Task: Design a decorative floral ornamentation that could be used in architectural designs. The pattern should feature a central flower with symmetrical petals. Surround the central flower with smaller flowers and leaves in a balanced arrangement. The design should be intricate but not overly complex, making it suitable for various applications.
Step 1635:
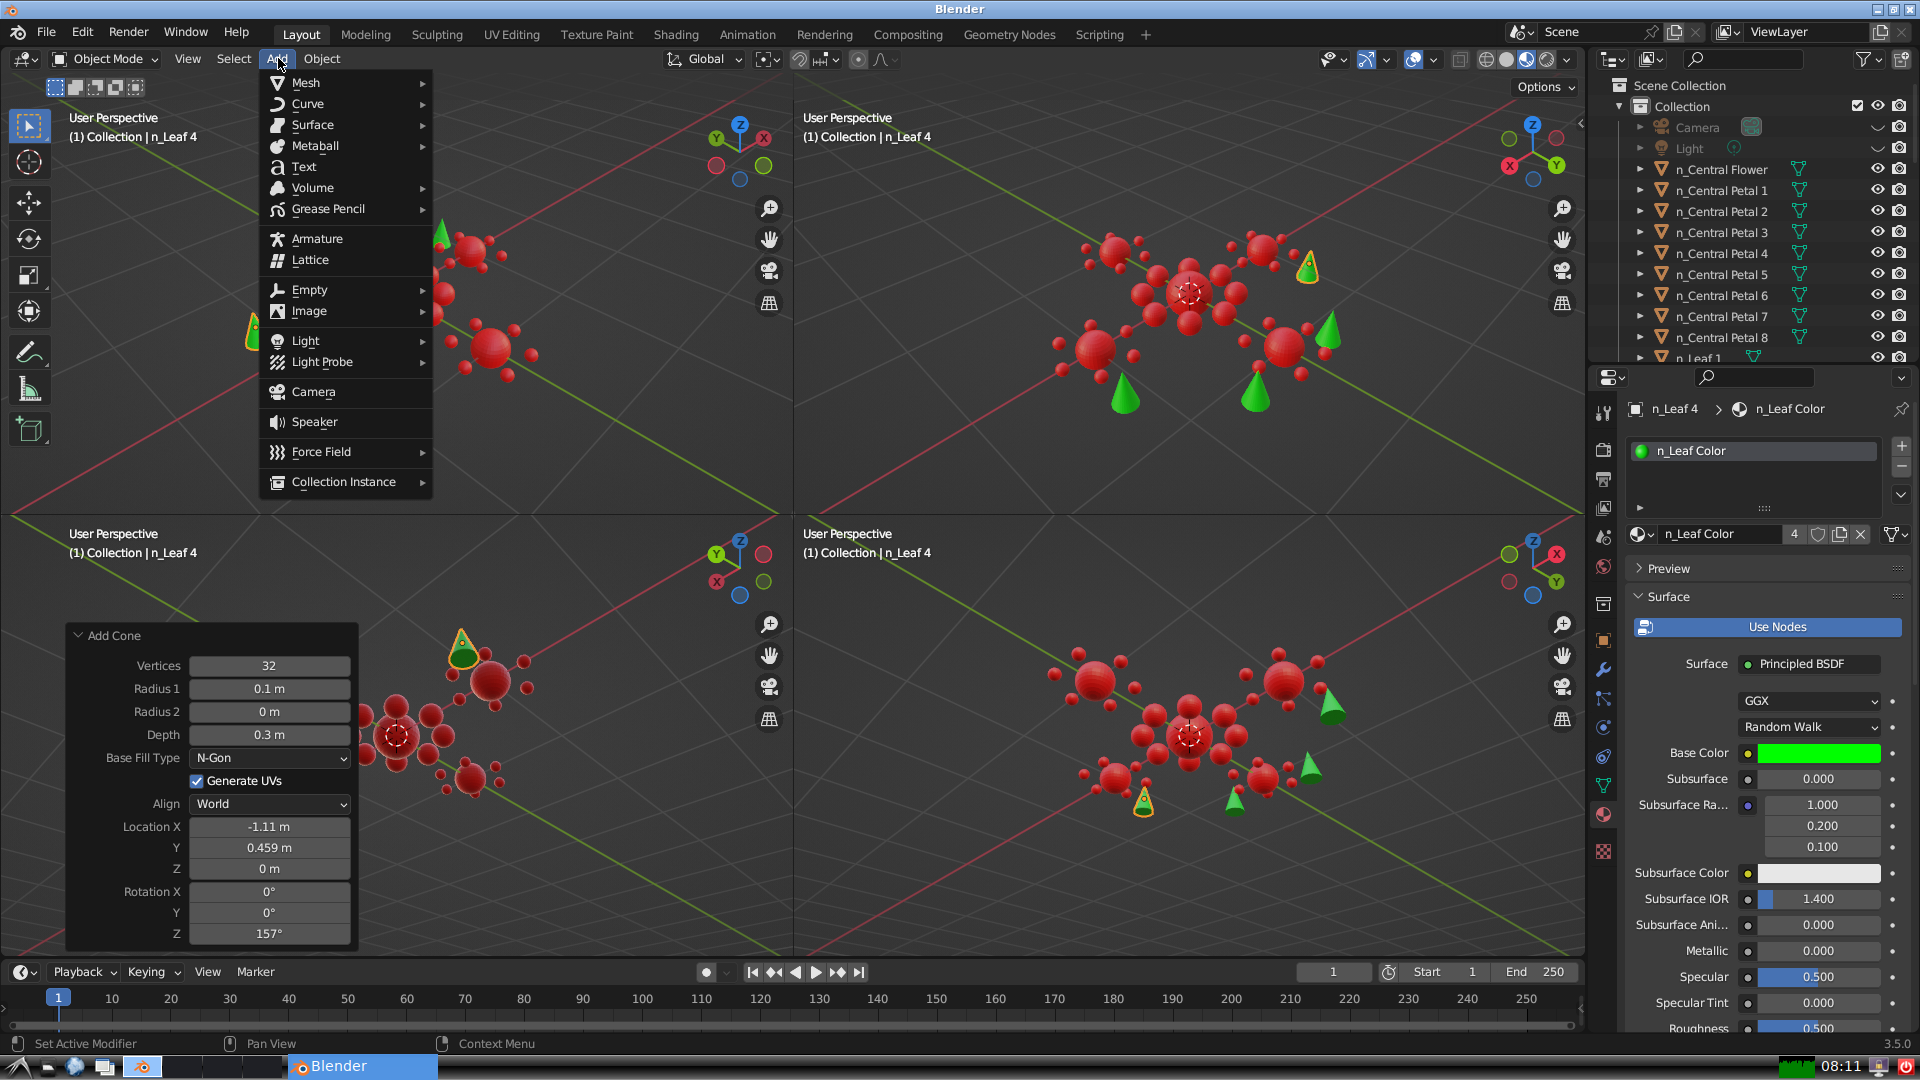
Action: {"mouse_move": [304, 82]}